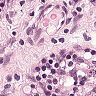
Metastatic tissue present: no